Interaction volume radius: 5 \u00c5
Interaction volume height: 10 \u00c5
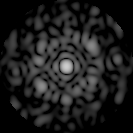
Disorder parameter: 0.7177